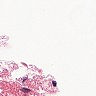
Metastatic tissue present: no